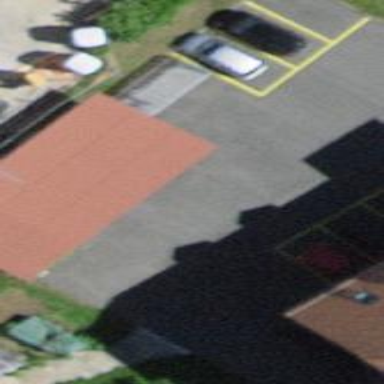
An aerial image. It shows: View of roof of building.